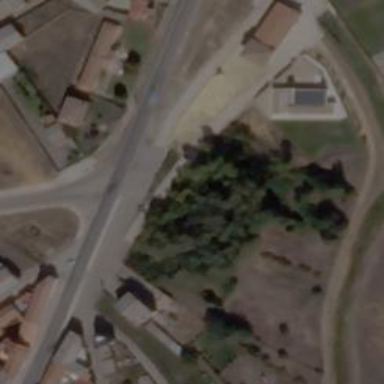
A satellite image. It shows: Historic wayside cross.